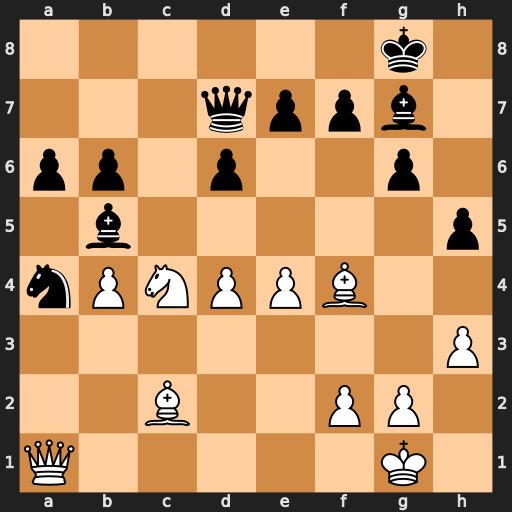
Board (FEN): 6k1/3qppb1/pp1p2p1/1b5p/nPNPPB2/7P/2B2PP1/Q5K1
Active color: w
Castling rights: -
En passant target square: -
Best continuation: Bxa4 Bxa4 Nxb6